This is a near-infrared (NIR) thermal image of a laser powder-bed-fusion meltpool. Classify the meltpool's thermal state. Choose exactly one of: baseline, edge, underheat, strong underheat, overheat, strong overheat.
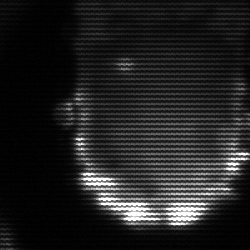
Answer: baseline